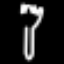
Label: fork